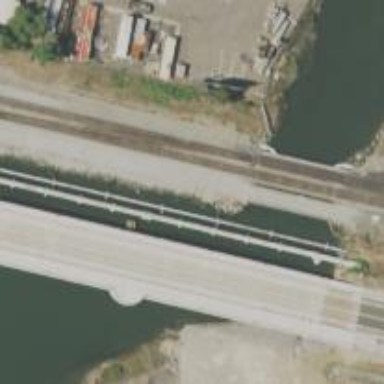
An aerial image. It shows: Abandoned railway bridge.